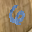
Label: 6